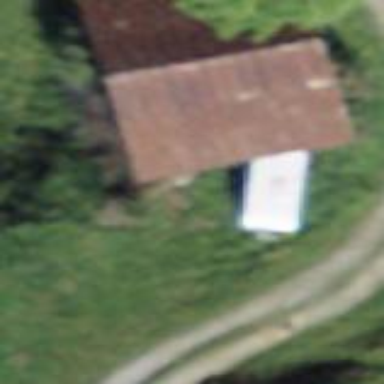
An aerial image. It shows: Rural barn.